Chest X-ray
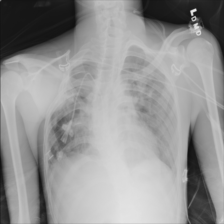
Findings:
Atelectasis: negative
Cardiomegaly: negative
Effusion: negative
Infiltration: negative
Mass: negative
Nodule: negative
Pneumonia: negative
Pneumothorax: negative
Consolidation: negative
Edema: negative
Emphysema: negative
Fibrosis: negative
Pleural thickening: negative
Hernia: negative